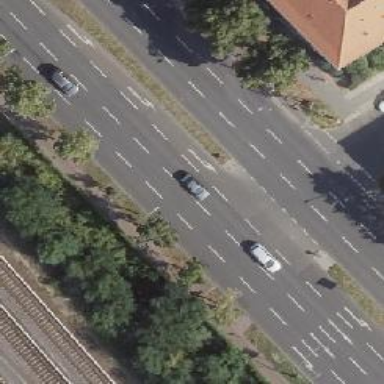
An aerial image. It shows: Primary highway with asphalt surface. It has cycle track on the right side and is dual carriageway.